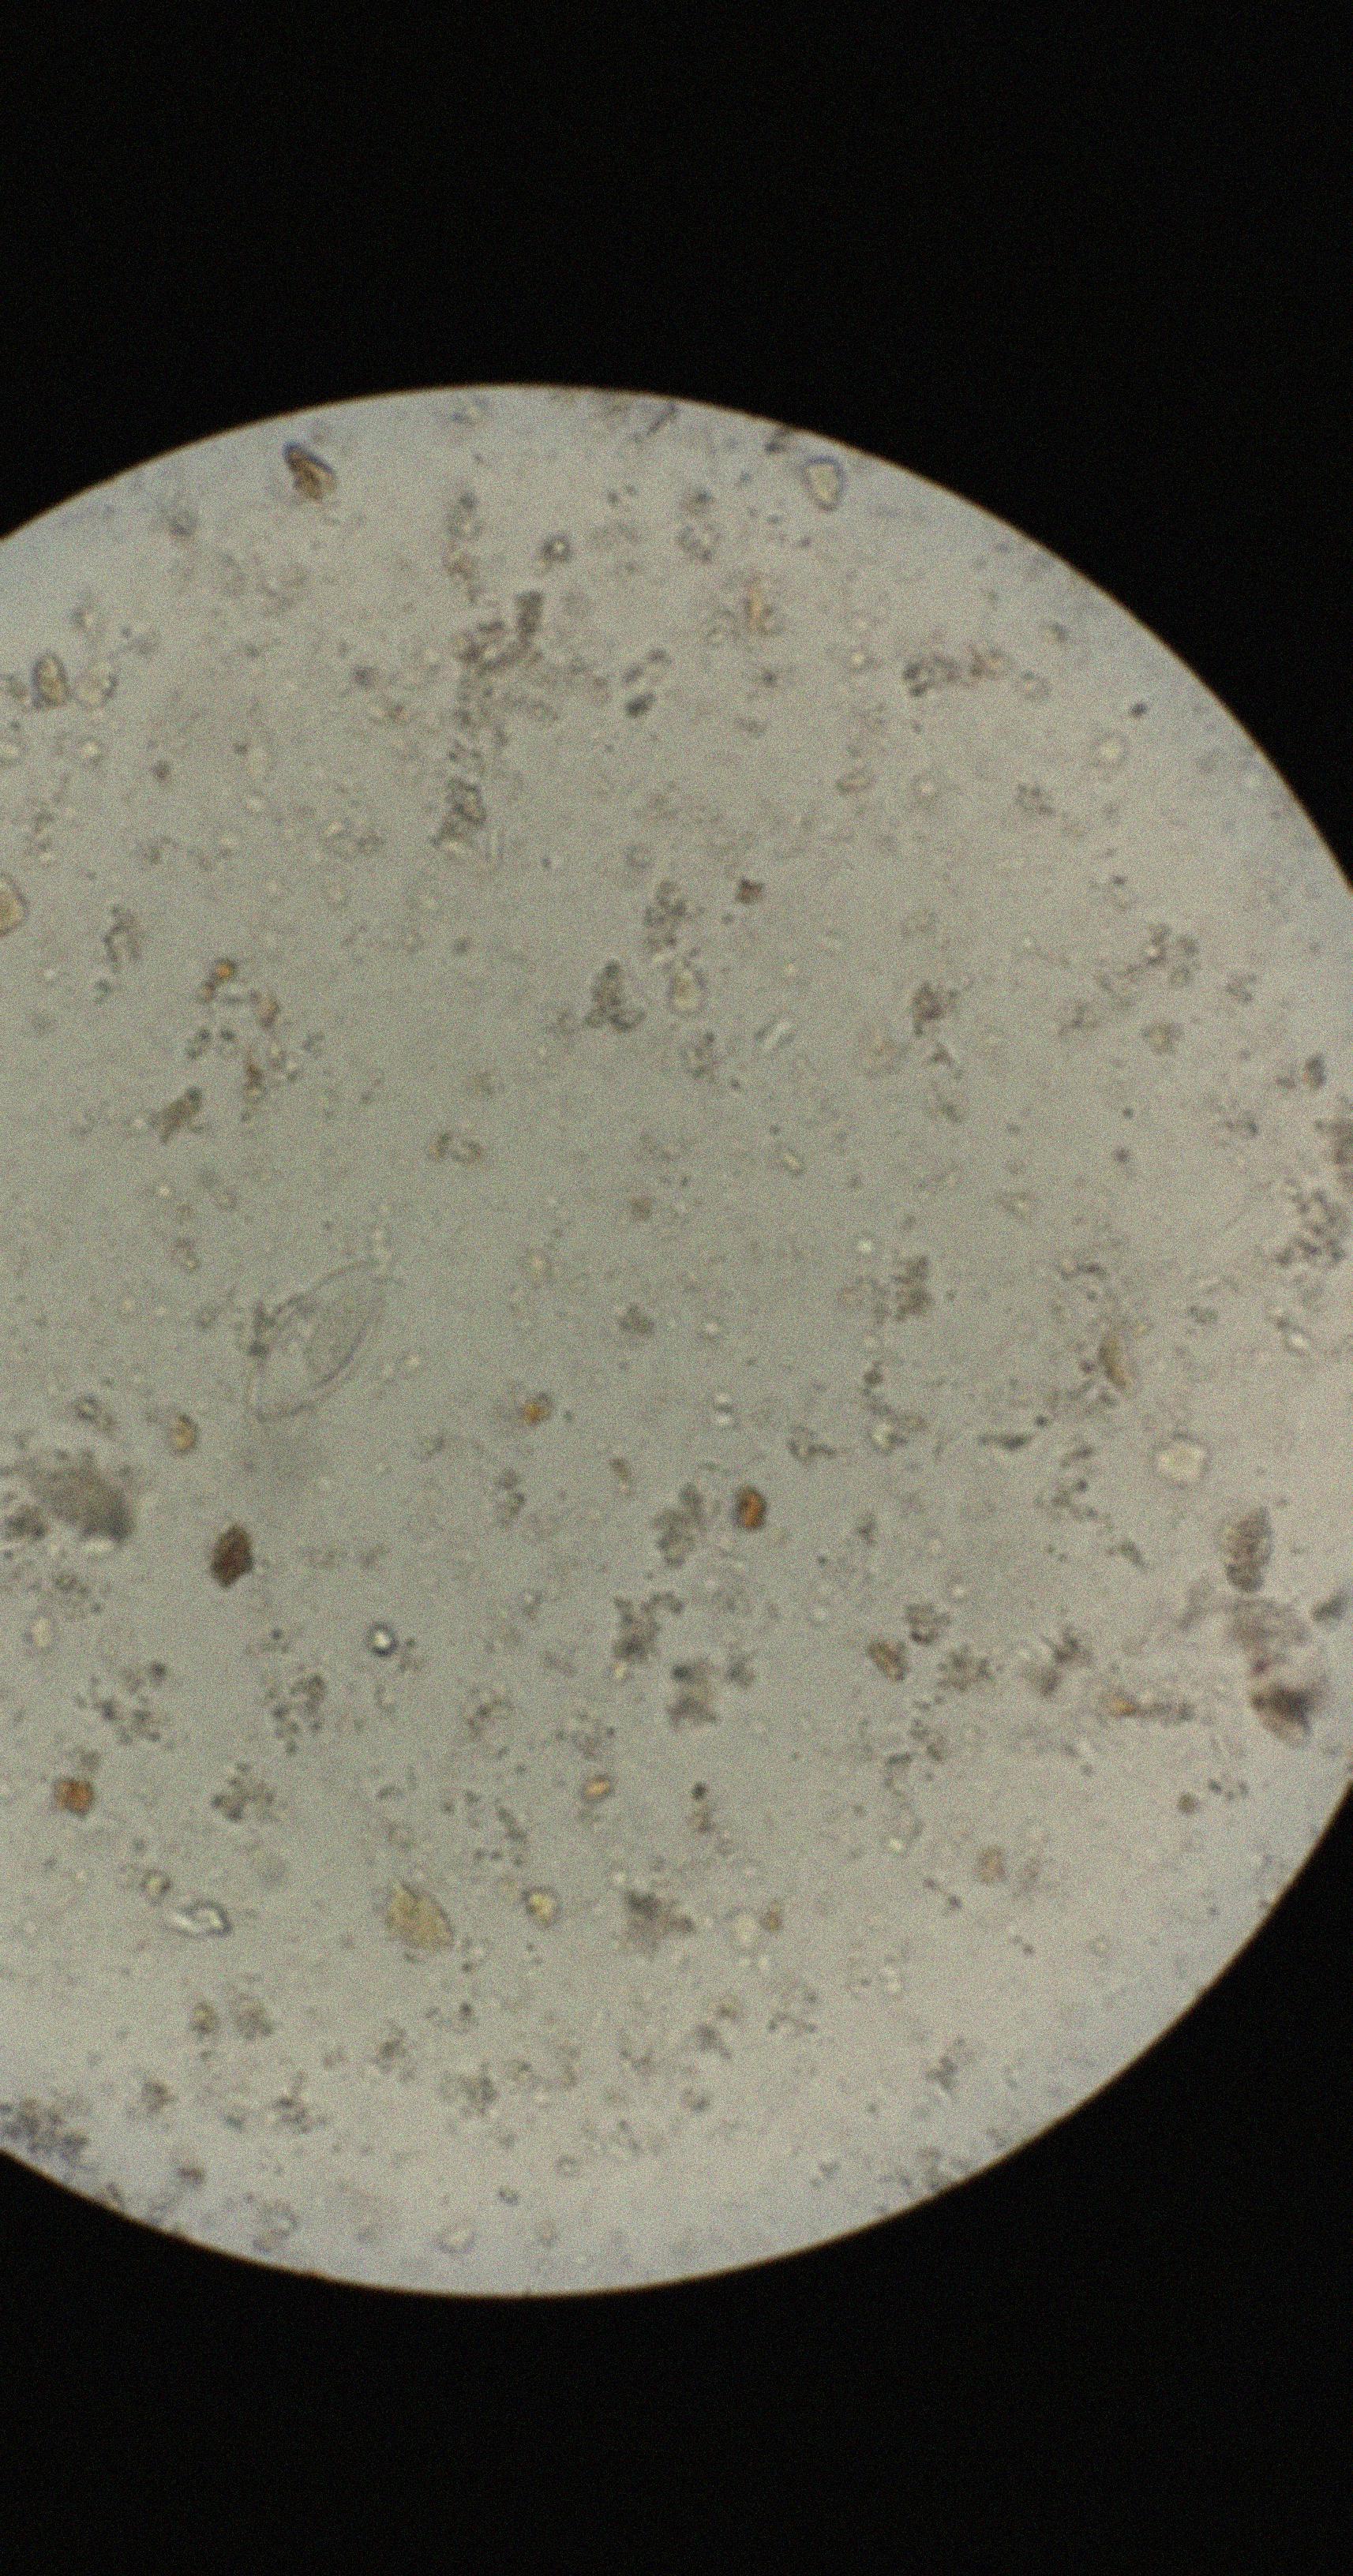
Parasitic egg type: Enterobius vermicularis